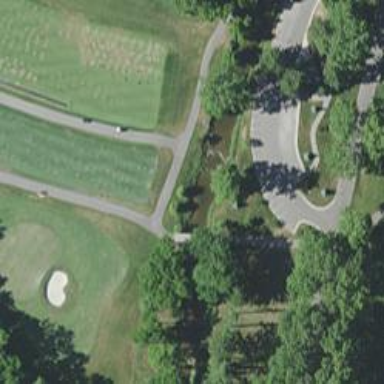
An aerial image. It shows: Path bridge over golf path.